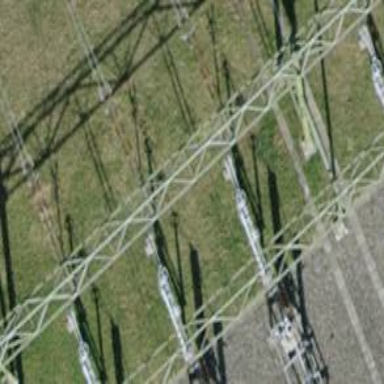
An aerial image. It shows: Insulator used in power systems.